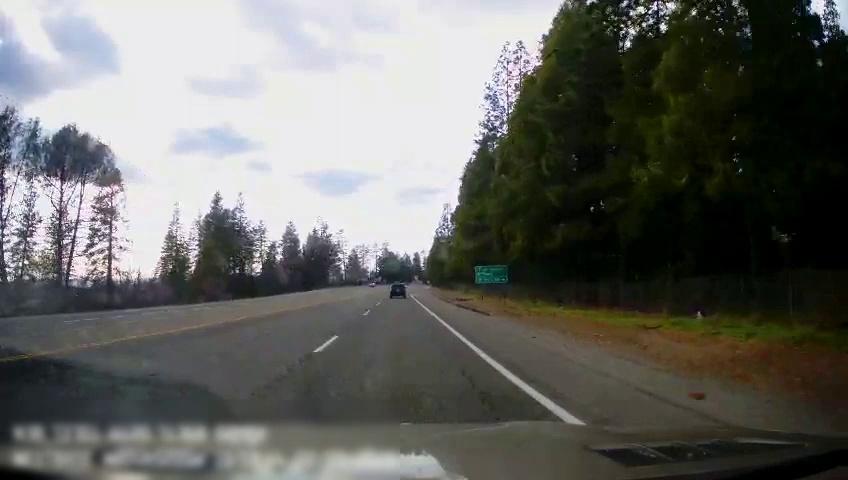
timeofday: Day
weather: Cloudy
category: Drivable Space
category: Vehicles | SUV
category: Lanes | Alternate Lane
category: Lanes | Opposite Lane
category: Lanes | Current Lane
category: Lanes | Alternate Lane
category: Traffic | Signs